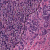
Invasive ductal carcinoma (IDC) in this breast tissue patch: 1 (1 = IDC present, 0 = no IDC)